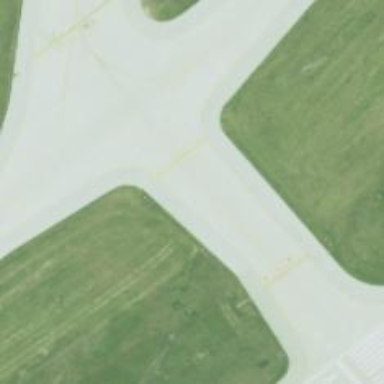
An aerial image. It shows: Image of taxiway at airport.